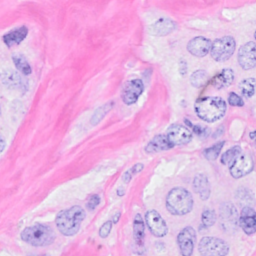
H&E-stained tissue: Breast